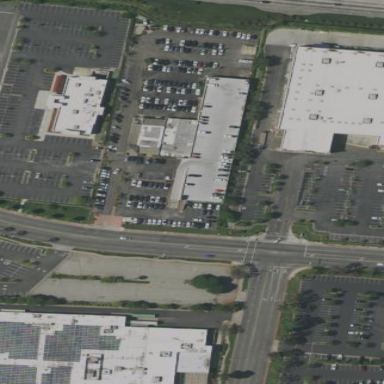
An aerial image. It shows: Commercial building.